Question: I just revised my 'res/values-folder', because there where values not used, and consequently there was a warning telling me that.
Now that I "cleaned" the unused ones, the warnings are still visible. First I rebuilt the project a few times, restarted eclipse and finally rebooted my pc, but nothing seems to effect on that.
For example my 'colors.xml' file

As you can see, there is no value "background" anymore. Same thing with the other warning claiming that the value "black" is not used, and same thing for about 20 values in strings.xml. Is there a trick to fix this?
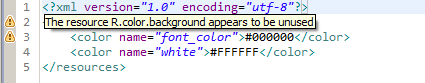
Answer: Upgrade to latest ADT. Some lint processing issues have been fixed in ADT 20.0.2 only, which previously lead to wrong warnings/errors remaining in the project. Additionally check that "Build automatically" is checked in the Project menu, as those unused resource warnings can only be updated on a project build, not on saving the XML editor (while many other warnings are updated on saving).